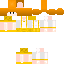
A female human skin with pale skin, wearing blonde long hair dressed in a yellow tshirt and yellow pants, featuring a closed mouth.